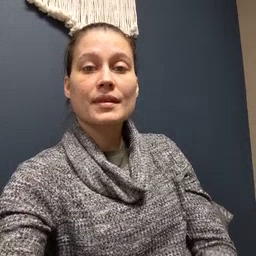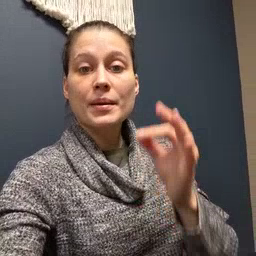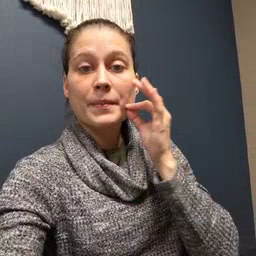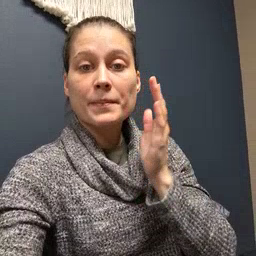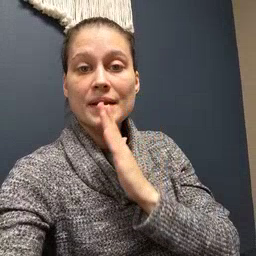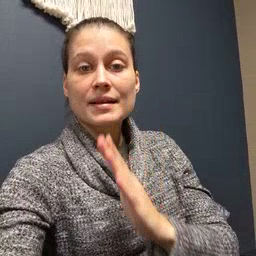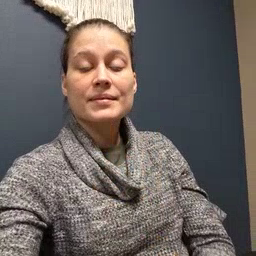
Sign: bee